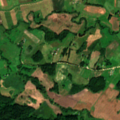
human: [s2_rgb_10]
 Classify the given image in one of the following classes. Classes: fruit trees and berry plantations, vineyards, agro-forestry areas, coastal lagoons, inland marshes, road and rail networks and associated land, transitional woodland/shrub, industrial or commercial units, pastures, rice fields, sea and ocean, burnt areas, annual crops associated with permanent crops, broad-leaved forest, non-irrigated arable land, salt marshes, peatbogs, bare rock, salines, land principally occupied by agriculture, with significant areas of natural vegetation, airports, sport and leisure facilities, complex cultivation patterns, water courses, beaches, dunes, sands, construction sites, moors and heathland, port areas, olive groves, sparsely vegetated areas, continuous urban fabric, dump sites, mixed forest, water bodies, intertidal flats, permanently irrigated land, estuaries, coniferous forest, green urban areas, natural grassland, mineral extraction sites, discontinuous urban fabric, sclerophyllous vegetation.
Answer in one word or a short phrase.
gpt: non-irrigated arable land, complex cultivation patterns, land principally occupied by agriculture, with significant areas of natural vegetation, broad-leaved forest